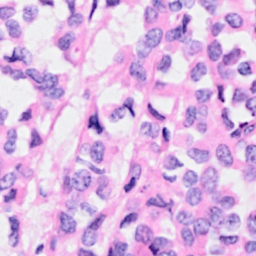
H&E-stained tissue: Breast